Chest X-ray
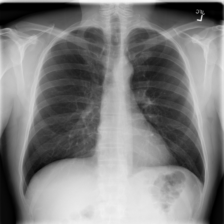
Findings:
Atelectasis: negative
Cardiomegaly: negative
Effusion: negative
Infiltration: negative
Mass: negative
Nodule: negative
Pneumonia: negative
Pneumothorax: negative
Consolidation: negative
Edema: negative
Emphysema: negative
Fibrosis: negative
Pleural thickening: negative
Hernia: negative